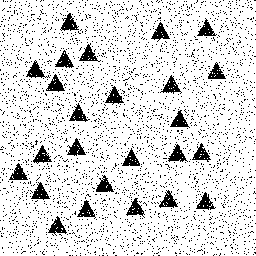
Squares: 0
Triangles: 25
Stars: 0
Total shapes: 25